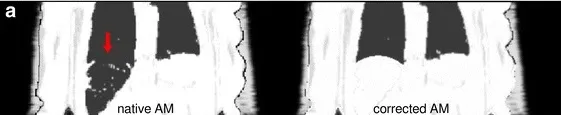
Coronal slice of the MRI-derived attenuation maps (AM;.,attenuation-corrected [18F]FDG PET images (AC PET.
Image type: radiology (ct)